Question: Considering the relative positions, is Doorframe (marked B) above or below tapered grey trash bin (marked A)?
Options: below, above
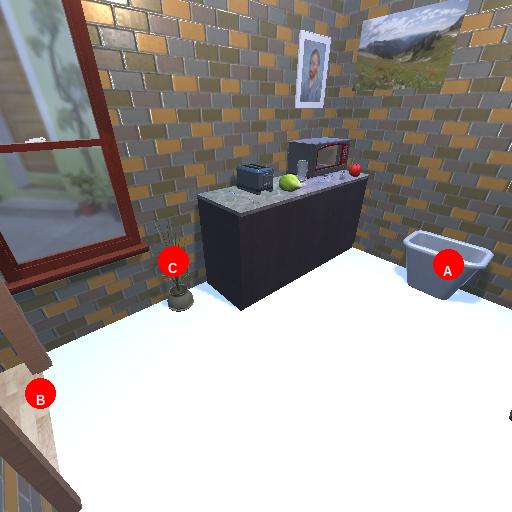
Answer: below